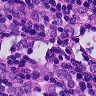
Metastatic tissue present: yes